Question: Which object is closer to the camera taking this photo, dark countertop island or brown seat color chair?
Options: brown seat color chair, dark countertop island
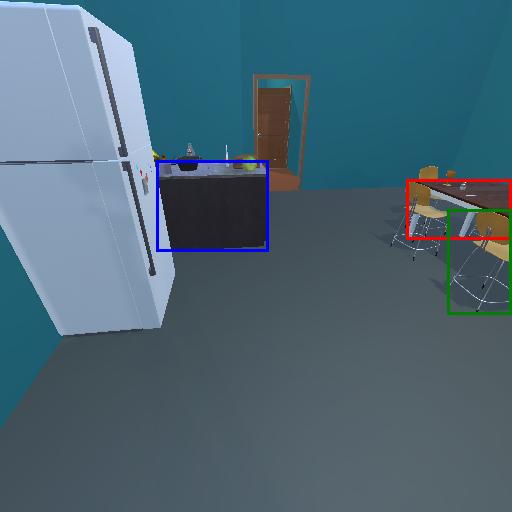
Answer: brown seat color chair